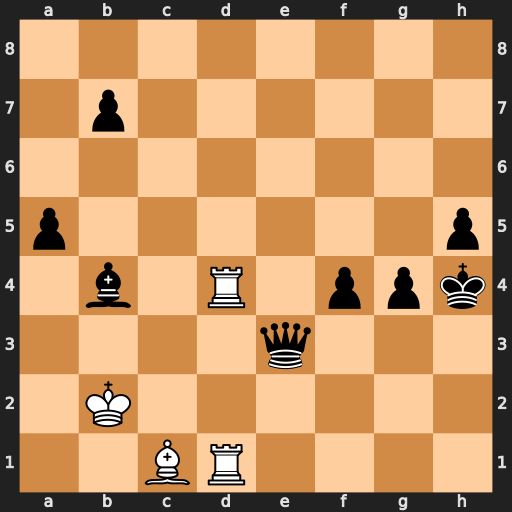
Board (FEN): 8/1p6/8/p6p/1b1R1ppk/4q3/1K6/2BR4
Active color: w
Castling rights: -
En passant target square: -
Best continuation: Bxe3 fxe3 Re4